Question: I'm calling MiniDumpWriteDump from .NET to generate a minidump, and that works fine. However, when I load the resulting dump into VS 2010, I don't see any useful info. In particular, the window looks something like this:

It doesn't contain any managed frames, although I'm writing the dump while in an exception handler in managed code. Also, it doesn't contain any frames located in my exe.
Any idea why this happens?
BTW when I create a dump manually from the VS debugger, the dump contain managed frames as expected.
I've found a <URL> about this. It says:
> Currently the CLR does not support managed processes taking their own
dumps.
Anyone know if that's still true?
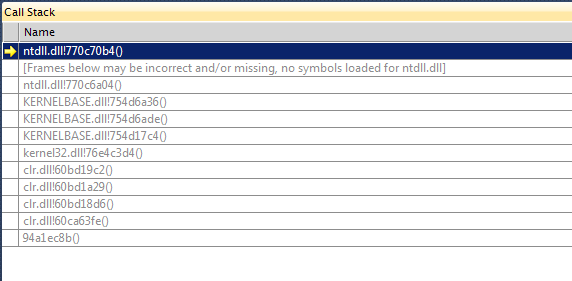
Answer: I've found my mistake. I was looking at the call stack of the wrong thread (I didn't realize there was more than one thread running). Now I can see the managed call stack just fine.